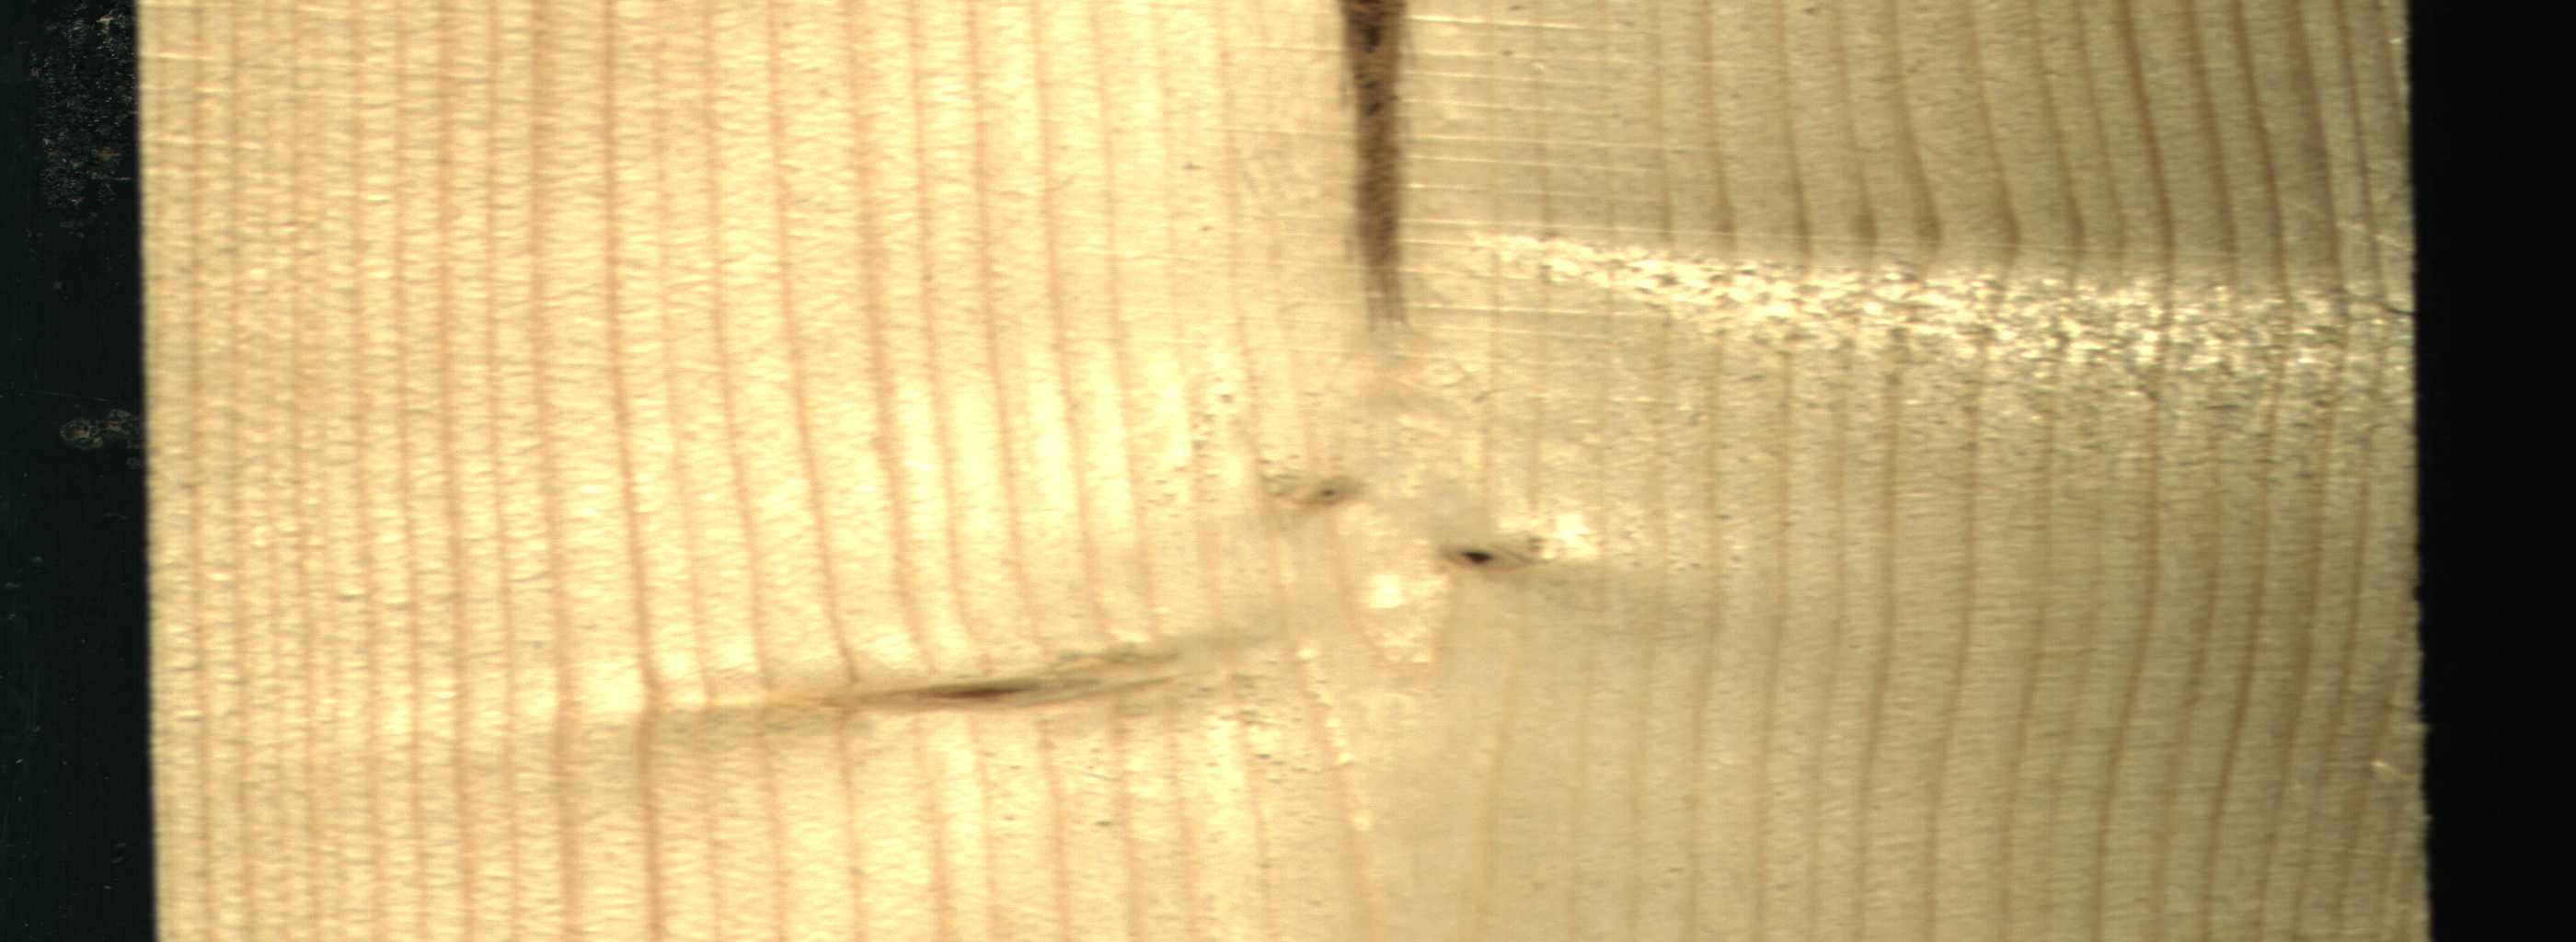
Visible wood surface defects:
Marrow
Live_Knot
Live_Knot
Live_Knot